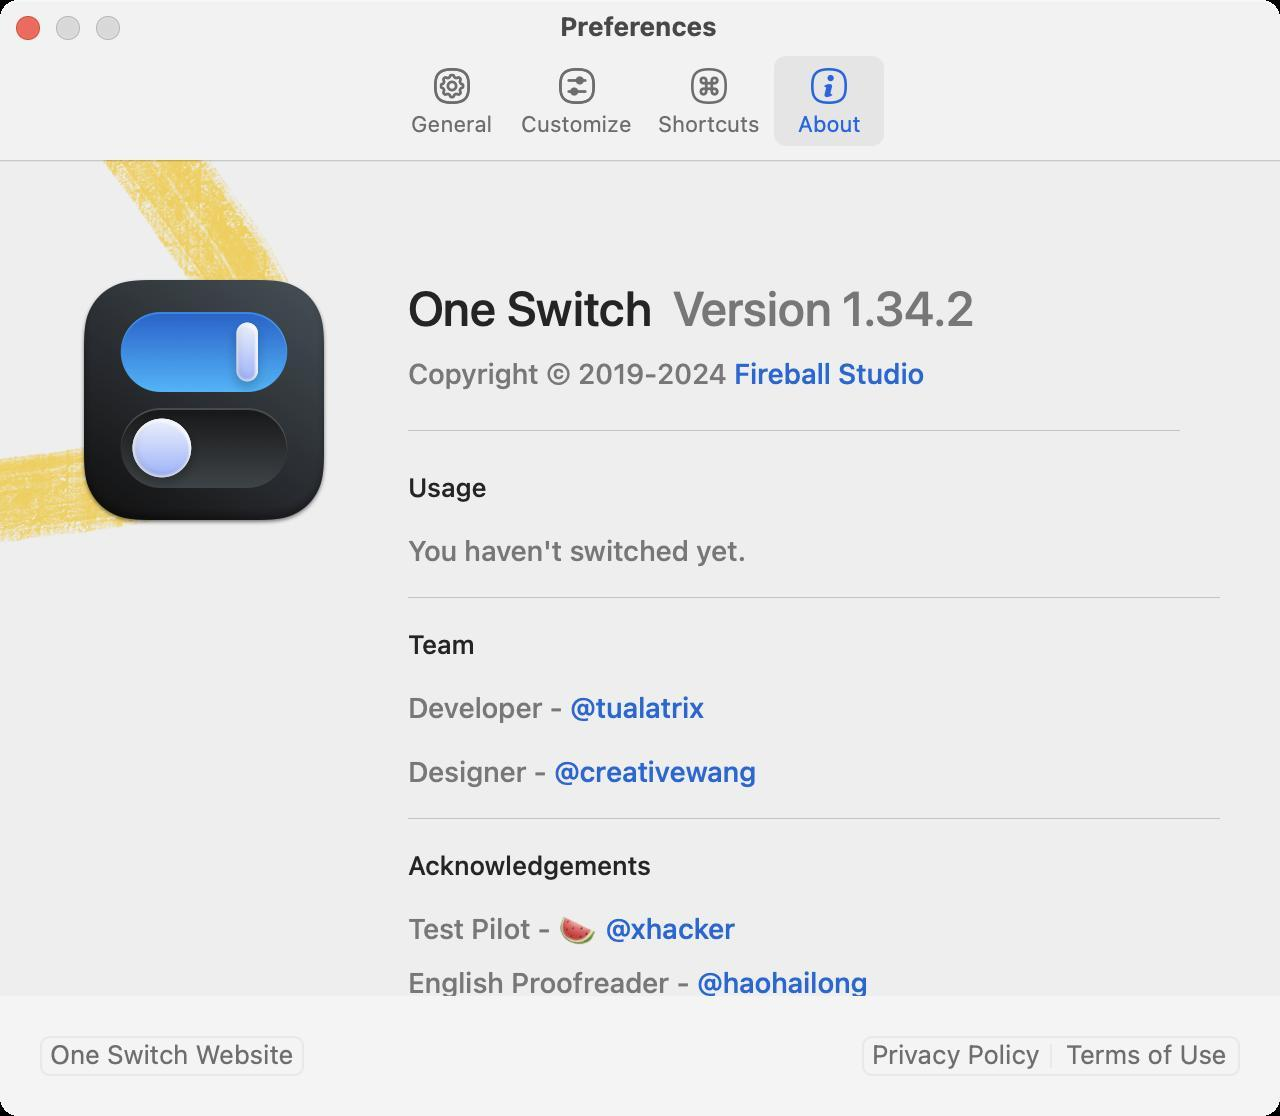
Accessibility tree:
{"name": "Preferences", "role": "AXWindow", "description": null, "role_description": "standard window", "value": null, "position": "436.00;119.00", "size": "640;558", "children": [{"name": null, "role": "AXImage", "description": "yellowPattern", "role_description": "image", "value": null, "position": "0.00;80.00", "size": "160;192", "children": []}, {"name": null, "role": "AXScrollArea", "description": null, "role_description": "scroll area", "value": null, "position": "194.00;90.00", "size": "436;408", "children": [{"name": null, "role": "AXStaticText", "description": null, "role_description": "text", "value": "One Switch", "position": "202.00;140.00", "size": "126;28", "children": []}, {"name": null, "role": "AXStaticText", "description": null, "role_description": "text", "value": "Version 1.34.2", "position": "334.50;140.00", "size": "155;28", "children": []}, {"name": null, "role": "AXStaticText", "description": null, "role_description": "text", "value": "Copyright © 2019-2024 Fireball Studio", "position": "202.00;178.00", "size": "262;17", "children": [{"name": "Fireball_Studio", "role": "AXLink", "description": null, "role_description": "hyperlink", "value": null, "position": "367.16;178.00", "size": "95;17", "children": []}]}, {"name": null, "role": "AXStaticText", "description": null, "role_description": "text", "value": "Usage", "position": "202.00;235.50", "size": "44;16", "children": []}, {"name": null, "role": "AXStaticText", "description": null, "role_description": "text", "value": "You haven't switched yet.", "position": "202.00;266.50", "size": "174;17", "children": []}, {"name": null, "role": "AXStaticText", "description": null, "role_description": "text", "value": "Team", "position": "202.00;314.00", "size": "38;16", "children": []}, {"name": null, "role": "AXStaticText", "description": null, "role_description": "text", "value": "Developer - @tualatrix", "position": "202.00;345.00", "size": "152;17", "children": [{"name": "@tualatrix", "role": "AXLink", "description": null, "role_description": "hyperlink", "value": null, "position": "285.09;345.00", "size": "67;17", "children": []}]}, {"name": null, "role": "AXStaticText", "description": null, "role_description": "text", "value": "Designer - @creativewang", "position": "202.00;377.00", "size": "178;17", "children": [{"name": "@creativewang", "role": "AXLink", "description": null, "role_description": "hyperlink", "value": null, "position": "277.16;377.00", "size": "101;17", "children": []}]}, {"name": null, "role": "AXStaticText", "description": null, "role_description": "text", "value": "Acknowledgements", "position": "202.00;424.50", "size": "126;16", "children": []}, {"name": null, "role": "AXStaticText", "description": null, "role_description": "text", "value": "Test Pilot - 🍉 @xhacker", "position": "202.00;455.50", "size": "168;17", "children": [{"name": "🍉_@xhacker", "role": "AXLink", "description": null, "role_description": "hyperlink", "value": null, "position": "279.08;455.50", "size": "89;17", "children": []}]}, {"name": null, "role": "AXStaticText", "description": null, "role_description": "text", "value": "English Proofreader - @haohailong", "position": "202.00;482.50", "size": "234;17", "children": [{"name": "@haohailong", "role": "AXLink", "description": null, "role_description": "hyperlink", "value": null, "position": "348.51;482.50", "size": "85;17", "children": []}]}, {"name": null, "role": "AXStaticText", "description": null, "role_description": "text", "value": "Traditional Chinese Translator - Labrada Chang", "position": "202.00;509.50", "size": "316;17", "children": [{"name": "Labrada_Chang", "role": "AXLink", "description": null, "role_description": "hyperlink", "value": null, "position": "415.44;509.50", "size": "100;17", "children": []}]}, {"name": null, "role": "AXStaticText", "description": null, "role_description": "text", "value": "Alternative Menu Bar Icon Design - Andreas Storm", "position": "202.00;536.50", "size": "337;17", "children": [{"name": "Andreas_Storm", "role": "AXLink", "description": null, "role_description": "hyperlink", "value": null, "position": "437.70;536.50", "size": "99;17", "children": []}]}, {"name": null, "role": "AXStaticText", "description": null, "role_description": "text", "value": "Alternative Menu Bar Icon Design - Ed Kennedy", "position": "202.00;563.50", "size": "316;17", "children": [{"name": "Ed_Kennedy", "role": "AXLink", "description": null, "role_description": "hyperlink", "value": null, "position": "437.70;563.50", "size": "78;17", "children": []}]}, {"name": null, "role": "AXStaticText", "description": null, "role_description": "text", "value": "Follow us", "position": "202.00;611.00", "size": "62;16", "children": []}, {"name": null, "role": "AXStaticText", "description": null, "role_description": "text", "value": "Twitter - @fireball_studio", "position": "202.00;642.00", "size": "172;17", "children": [{"name": "@fireball_studio", "role": "AXLink", "description": null, "role_description": "hyperlink", "value": null, "position": "264.34;642.00", "size": "108;17", "children": []}]}, {"name": null, "role": "AXStaticText", "description": null, "role_description": "text", "value": "Reddit - r/OneSwitch", "position": "202.00;669.00", "size": "142;17", "children": [{"name": "r/OneSwitch", "role": "AXLink", "description": null, "role_description": "hyperlink", "value": null, "position": "260.82;669.00", "size": "81;17", "children": []}]}, {"name": null, "role": "AXStaticText", "description": null, "role_description": "text", "value": "微博 - @烧蛋工作室", "position": "202.00;696.00", "size": "131;17", "children": [{"name": "@烧蛋工作室", "role": "AXLink", "description": null, "role_description": "hyperlink", "value": null, "position": "246.41;696.00", "size": "84;17", "children": []}]}]}, {"name": null, "role": "AXImage", "description": "appLogo", "role_description": "image", "value": null, "position": "40.00;139.00", "size": "124;124", "children": []}, {"name": null, "role": "AXGroup", "description": null, "role_description": "group", "value": null, "position": "430.00;517.00", "size": "191;23", "children": [{"name": null, "role": "AXButton", "description": "Privacy Policy", "role_description": "button", "value": null, "position": "430.00;517.00", "size": "96;23", "children": []}, {"name": null, "role": "AXButton", "description": "Terms of Use", "role_description": "button", "value": null, "position": "526.00;517.00", "size": "95;23", "children": []}]}, {"name": null, "role": "AXGroup", "description": null, "role_description": "group", "value": null, "position": "19.00;517.00", "size": "134;23", "children": [{"name": null, "role": "AXButton", "description": "One Switch Website", "role_description": "button", "value": null, "position": "19.00;517.00", "size": "134;23", "children": []}]}, {"name": null, "role": "AXToolbar", "description": null, "role_description": "toolbar", "value": null, "position": "0.00;28.00", "size": "640;52", "children": [{"name": "General", "role": "AXButton", "description": null, "role_description": "button", "value": null, "position": "198.50;28.00", "size": "55;52", "children": []}, {"name": "Customize", "role": "AXButton", "description": null, "role_description": "button", "value": null, "position": "254.50;28.00", "size": "68;52", "children": []}, {"name": "Shortcuts", "role": "AXButton", "description": null, "role_description": "button", "value": null, "position": "323.00;28.00", "size": "63;52", "children": []}, {"name": "About", "role": "AXButton", "description": null, "role_description": "button", "value": null, "position": "387.00;28.00", "size": "55;52", "children": []}]}, {"name": null, "role": "AXButton", "description": null, "role_description": "close button", "value": null, "position": "7.00;6.00", "size": "14;16", "children": []}, {"name": null, "role": "AXButton", "description": null, "role_description": "zoom button", "value": null, "position": "47.00;6.00", "size": "14;16", "children": [{"name": null, "role": "AXGroup", "description": null, "role_description": "group", "value": null, "position": "47.00;6.00", "size": "14;16", "children": [{"name": null, "role": "AXGroup", "description": null, "role_description": "group", "value": null, "position": "47.00;6.00", "size": "14;16", "children": []}]}]}, {"name": null, "role": "AXButton", "description": null, "role_description": "minimize button", "value": null, "position": "27.00;6.00", "size": "14;16", "children": []}, {"name": null, "role": "AXStaticText", "description": null, "role_description": "text", "value": "Preferences", "position": "278.00;5.00", "size": "83;16", "children": []}]}